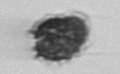
Label: Syracosphaera_pulchra